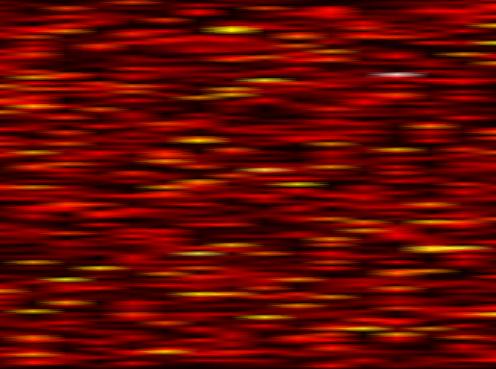
Label: OFDM